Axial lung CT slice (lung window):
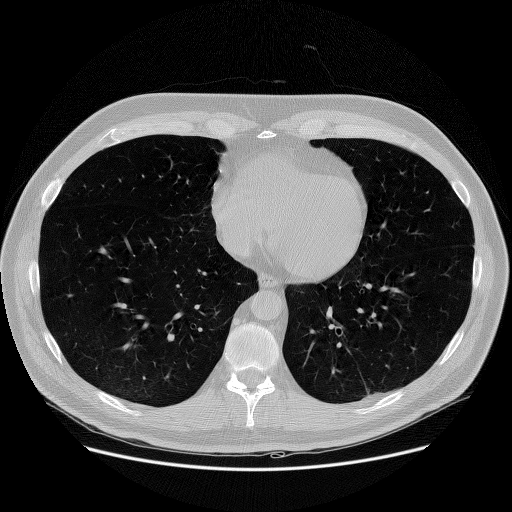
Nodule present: no